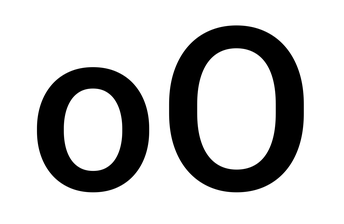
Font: Roboto_Medium